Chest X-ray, PA view. Patient: 67 years old, sex M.
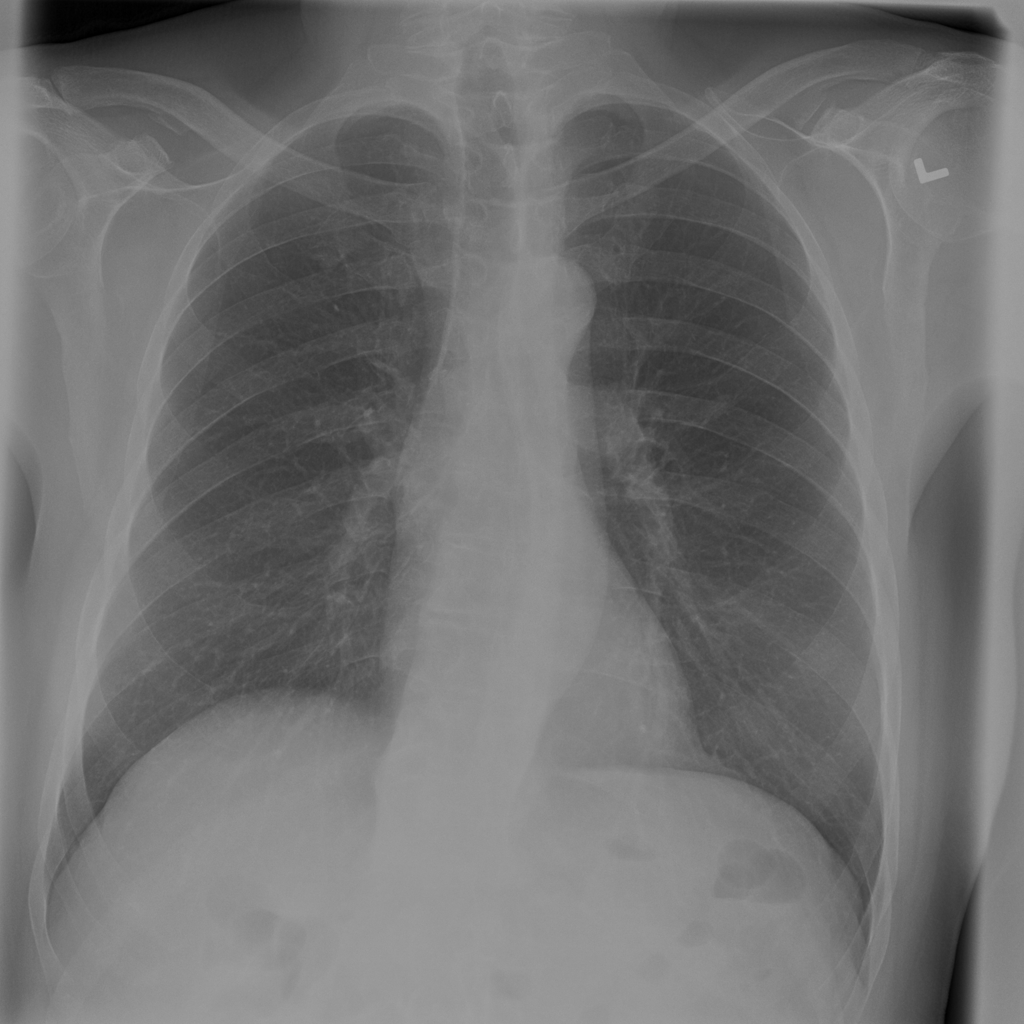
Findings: No Finding